Current action and preconditions to check: trajectory_clear

Your task: For each precondition in the list above, predict whether it will hold at this action.

Consider the current scene as observed from the mobile robot's camera, and analyze the predicted future states of all dynamic agents (e.g., people, animals, vehicles, or any moving entities) within the NEXT SECOND.

IMPORTANT: Only answer "very likely" if you are absolutely certain—based on strong, clear evidence—that a dynamic agent will violate the precondition in the predicted future state. Do NOT answer "very likely" for unlikely, ambiguous, or low-probability risks.

Ask yourself for each precondition: Is there a high probability, with clear and convincing evidence, that the predicted future states of any dynamic agent will interfere with the predicted future state of the currently executing action within the NEXT SECOND, causing that precondition to fail?

Assess the risk level based on these predictions. Use "likely" or "very likely" if motions create a clear risk of interference.

Use "neutral" or "improbable" if agents are nearby but their predicted paths are clearly diverging or non-conflicting.

Failure Risk Categories: "very improbable", "improbable", "neutral", "likely", "very likely"

Answer Format: Output ONLY the probability_of_failure value from these categories: "very improbable", "improbable", "neutral", "likely", "very likely"

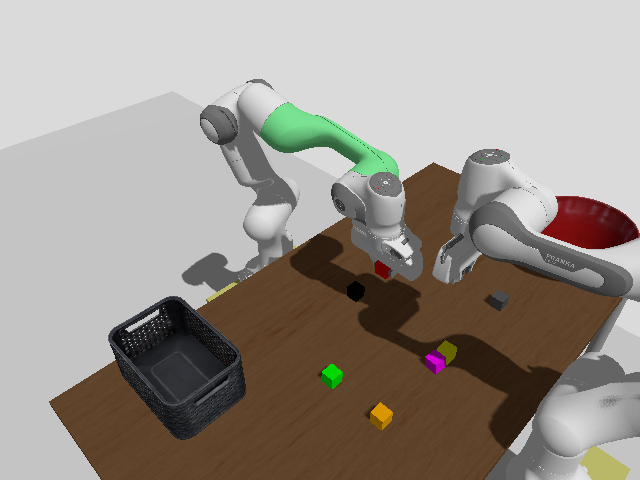

Answer: neutral